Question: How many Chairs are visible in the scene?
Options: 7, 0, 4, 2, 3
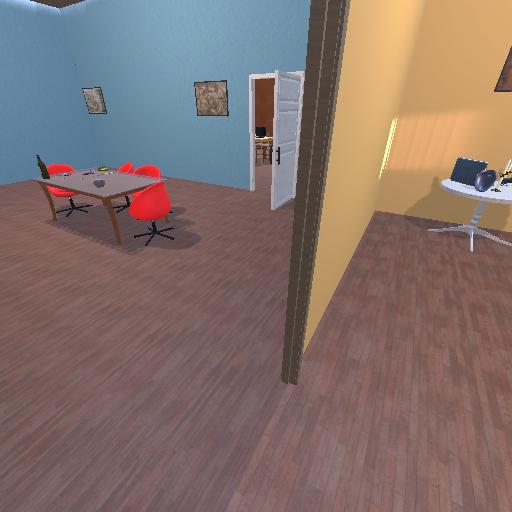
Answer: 7